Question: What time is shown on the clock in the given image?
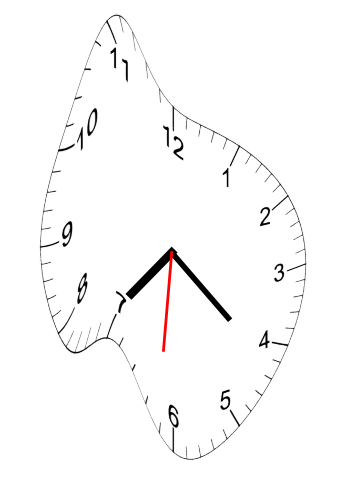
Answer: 07:21:31